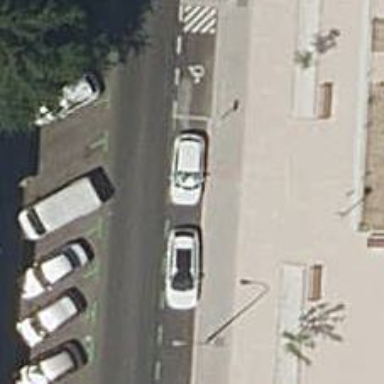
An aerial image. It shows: Bicycle parking area with stands available.